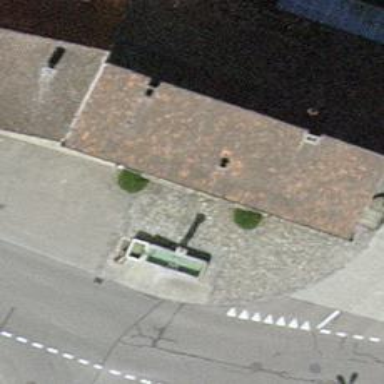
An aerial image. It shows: Drinking water amenity with drinking fountain.